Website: ulta-beauty
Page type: payment
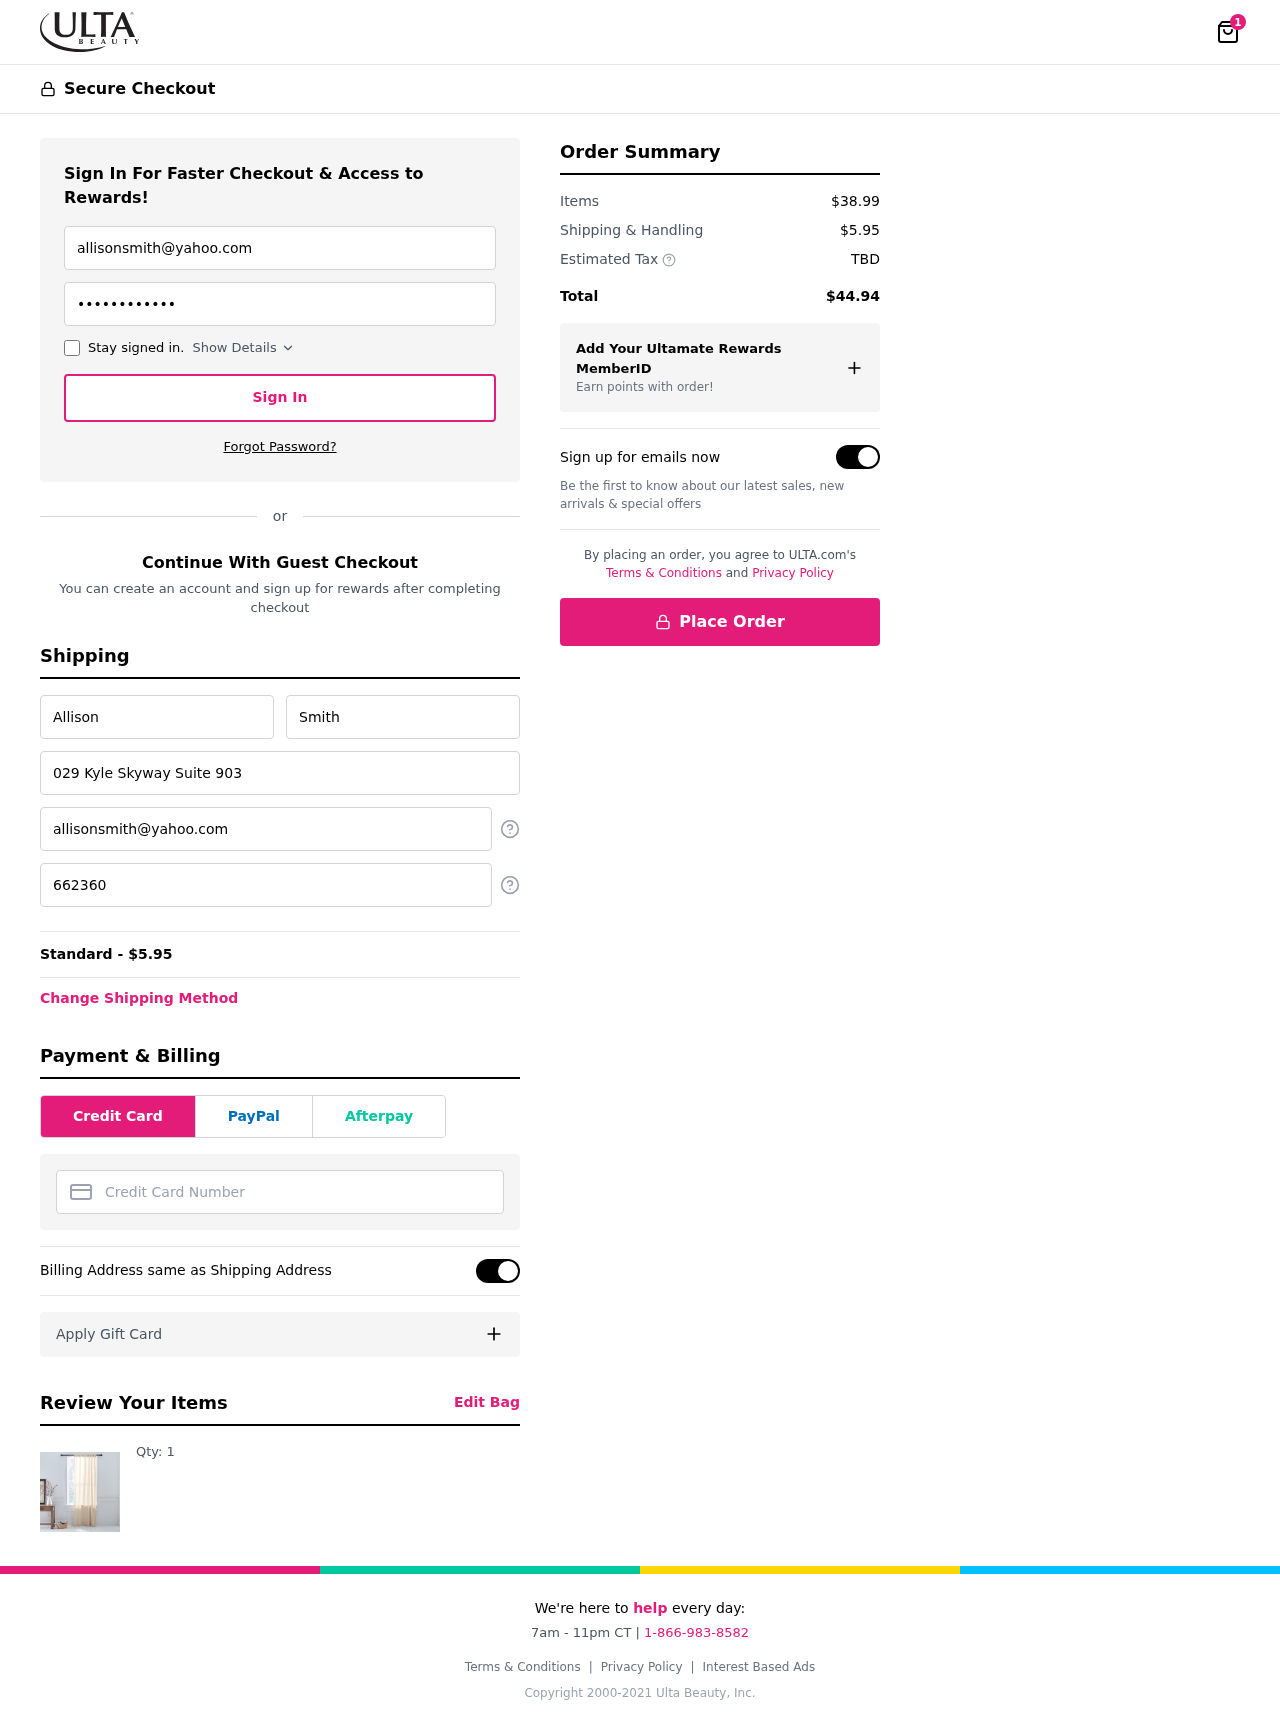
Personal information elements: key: PII_CARD_NUMBER
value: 2257 9956 9013 0106
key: PII_EMAIL
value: allisonsmith@yahoo.com
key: PII_FIRSTNAME
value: Allison
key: PII_LASTNAME
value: Smith
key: PII_PHONE
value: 6623608423
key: PII_STREET
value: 029 Kyle Skyway Suite 903
Product elements: key: PRODUCT1_QUANTITY
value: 1
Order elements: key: ORDER_NUM_ITEMS
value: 1
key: ORDER_SHIPPING_COST
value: $5.95
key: ORDER_SHIPPING_COST
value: Standard - $5.95
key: ORDER_SUBTOTAL
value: $38.99
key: ORDER_TAX
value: TBD
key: ORDER_TOTAL
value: $44.94